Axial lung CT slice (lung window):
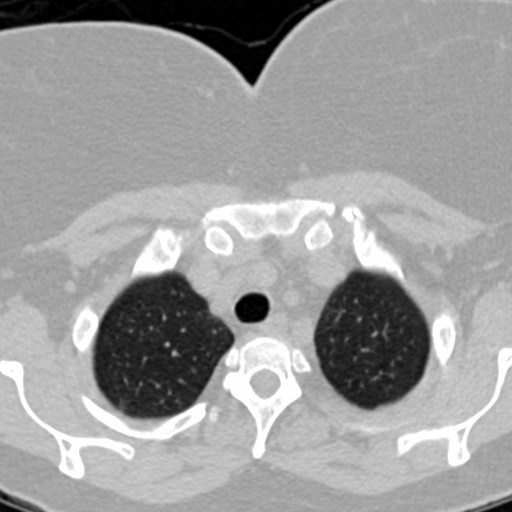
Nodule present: no